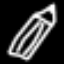
Label: pencil